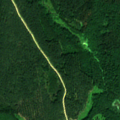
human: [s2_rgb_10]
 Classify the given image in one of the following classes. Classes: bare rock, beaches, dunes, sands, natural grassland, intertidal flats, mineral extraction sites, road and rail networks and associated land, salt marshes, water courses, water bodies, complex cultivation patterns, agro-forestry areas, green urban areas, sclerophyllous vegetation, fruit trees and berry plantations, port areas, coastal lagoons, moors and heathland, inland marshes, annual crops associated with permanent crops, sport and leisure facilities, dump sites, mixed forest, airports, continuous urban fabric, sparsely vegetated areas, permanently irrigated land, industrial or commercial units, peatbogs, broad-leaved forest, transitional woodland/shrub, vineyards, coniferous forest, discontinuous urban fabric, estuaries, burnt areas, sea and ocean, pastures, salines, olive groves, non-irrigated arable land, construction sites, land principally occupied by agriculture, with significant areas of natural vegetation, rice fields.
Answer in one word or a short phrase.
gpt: broad-leaved forest, coniferous forest, mixed forest